Question: I trying to implement something that looks like this.

The spinner contains a list of items that I fill using array adapter.
On button clicks I want to change the spinner's selected item to the next/previous item depending on whichever button is clicked. Is possible to do that? I'm using spinner because I've to fill a ListView above depending on the item selected in the spinner.
Can I use something else other than a spinner and buttons for this purpose?
Regards.
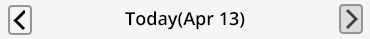
Answer: what you can do is get the position of current item showing in spinner
and then in onclick event of back button
this check is important cos if spinner showing element at zero and you press back button then poition will be -1; and will give exception.
'''
forward_Button.setOnClickListener(new View.OnClickListener() {
@Override
public void onClick(View view) {
int position = mySpn.getSelectedItemPosition();
if(position>0){
position=position-1;
mySpn.setSelection(position);
}
}
});
}
'''
and in onclick event of forward button
below if check is important cos if your position is greater then size of your arraylist showing in spinner then it will also give exception.
'''
previous_Button.setOnClickListener(new View.OnClickListener() {
@Override
public void onClick(View view) {
int position = mySpn.getSelectedItemPosition();
if(position<your_list.size()){
position=position+1;
mySpn.setSelection(position);
}
}
});
}
'''